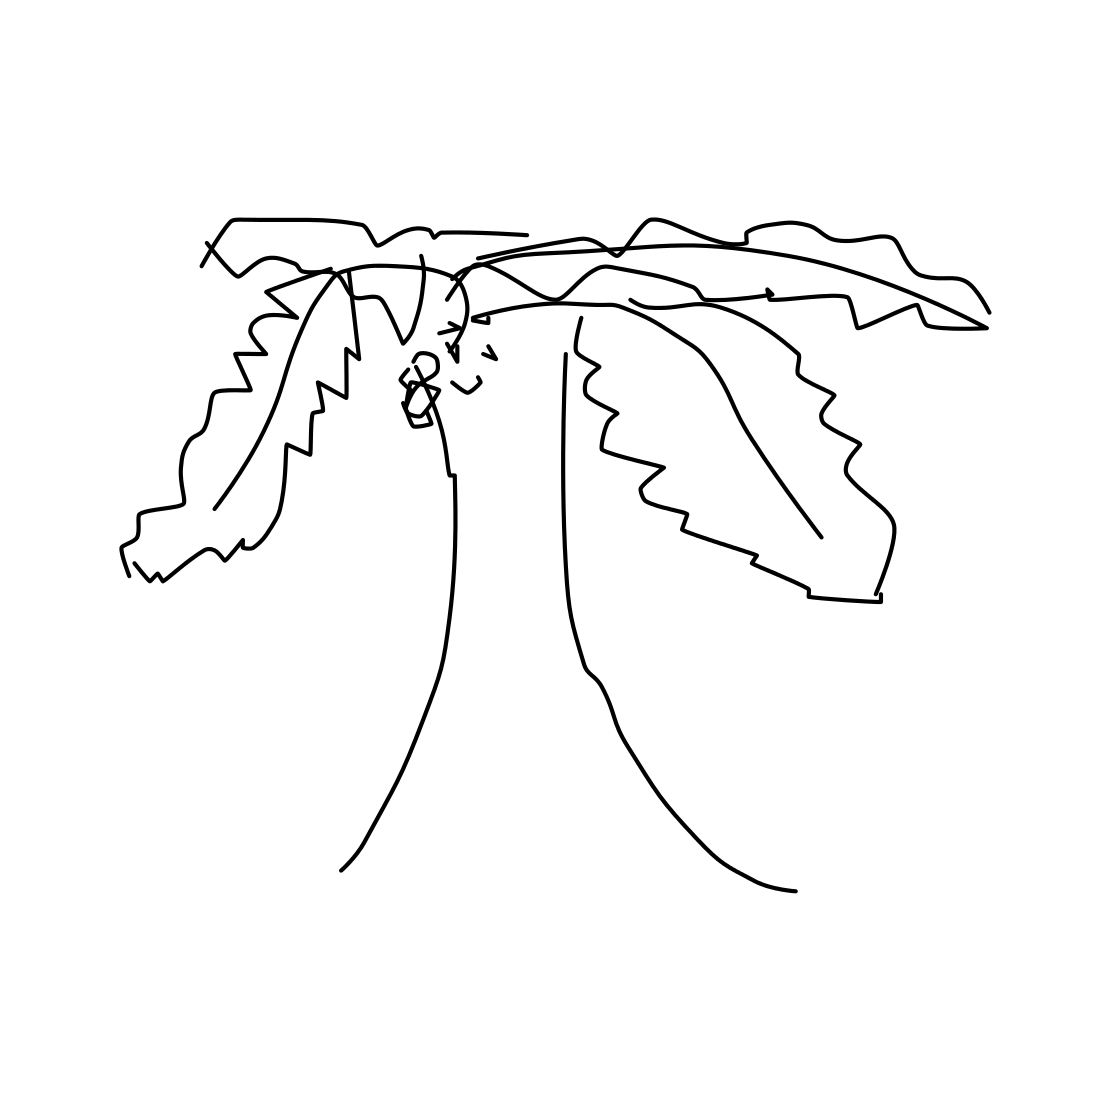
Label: palm tree